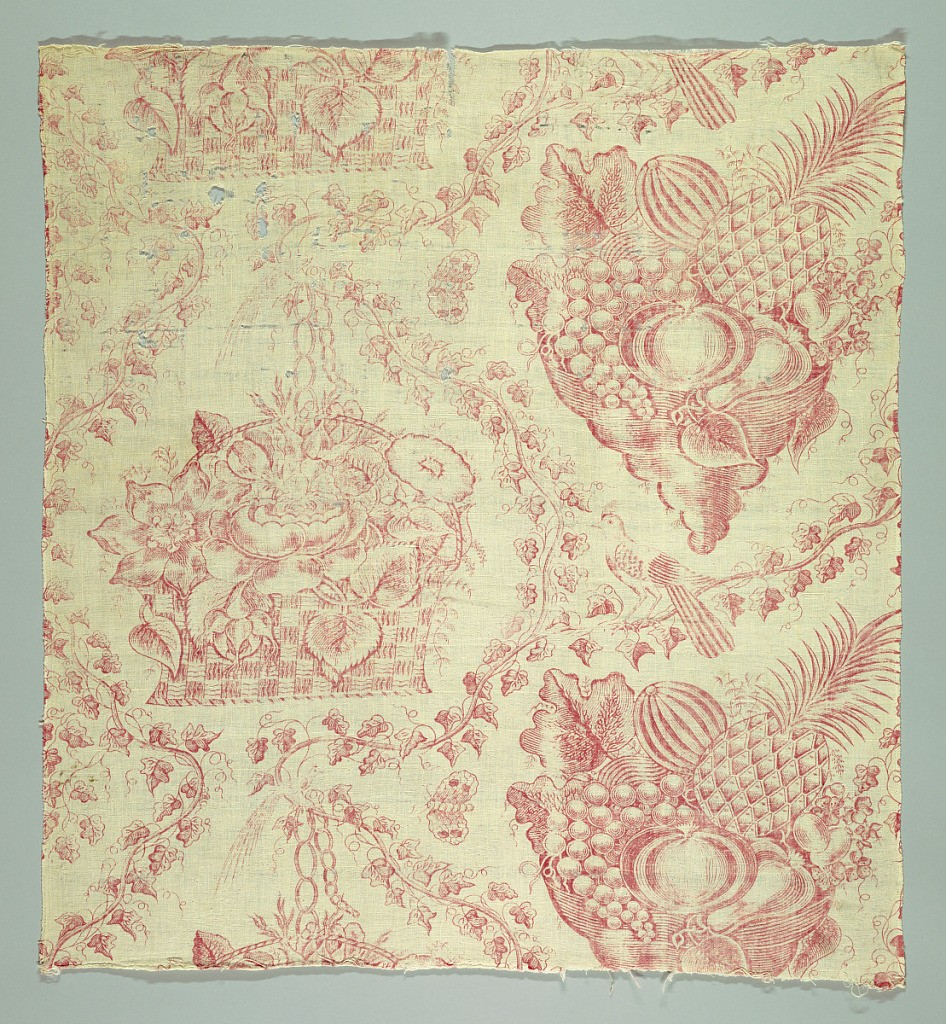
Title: Textile
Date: ca. 1810
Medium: cotton Technique: printed by engraved roller on plain weave
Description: Basket of flowers alternate with cornucopia of fruit. Birds and vines. In red on white.